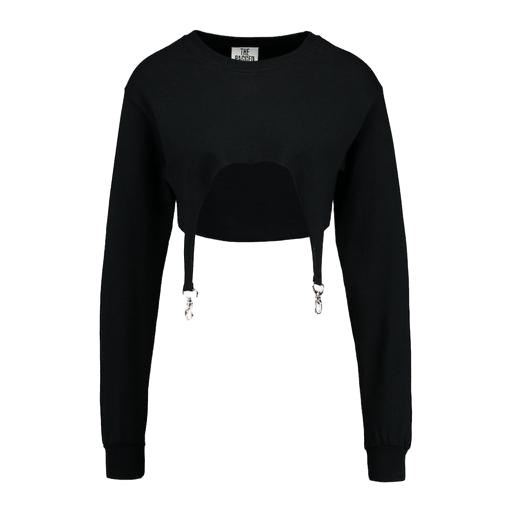
black long-sleeve crop top, black long sleeved crop top, black crewneck crop top, white background